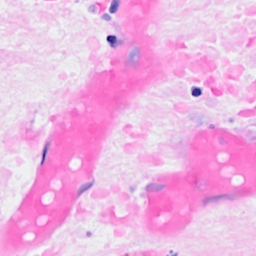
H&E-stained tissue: Breast